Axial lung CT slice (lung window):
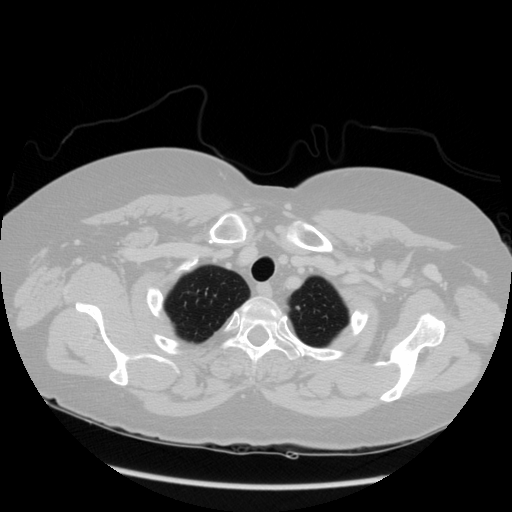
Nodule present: no